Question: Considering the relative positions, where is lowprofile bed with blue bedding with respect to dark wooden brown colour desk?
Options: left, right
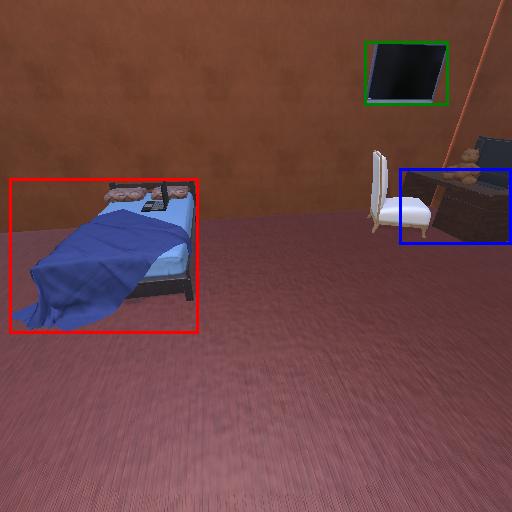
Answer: left